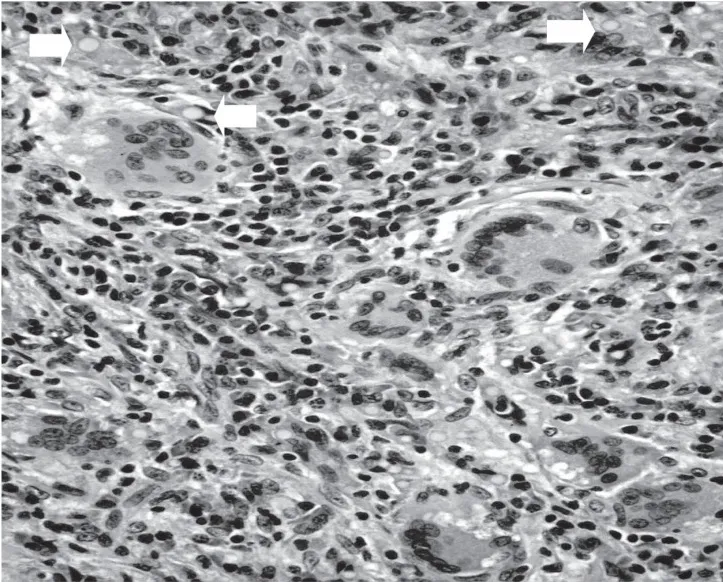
Inflammatory infiltrate with lymphocytes, macrophages, giant cells and numerous round cryptoccoci (arrows).
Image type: pathology (h&e)